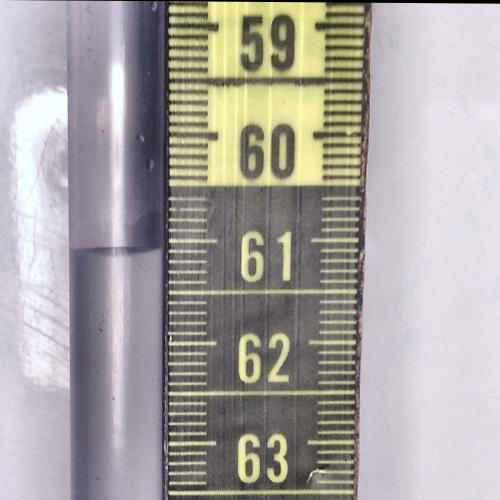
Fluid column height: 61.1 cm